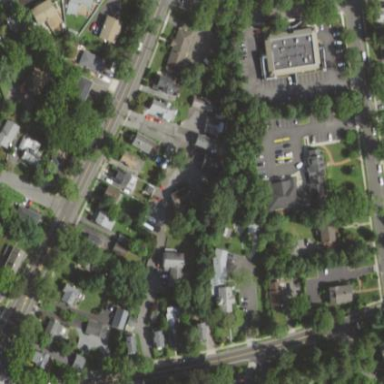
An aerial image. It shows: Sidewalk.